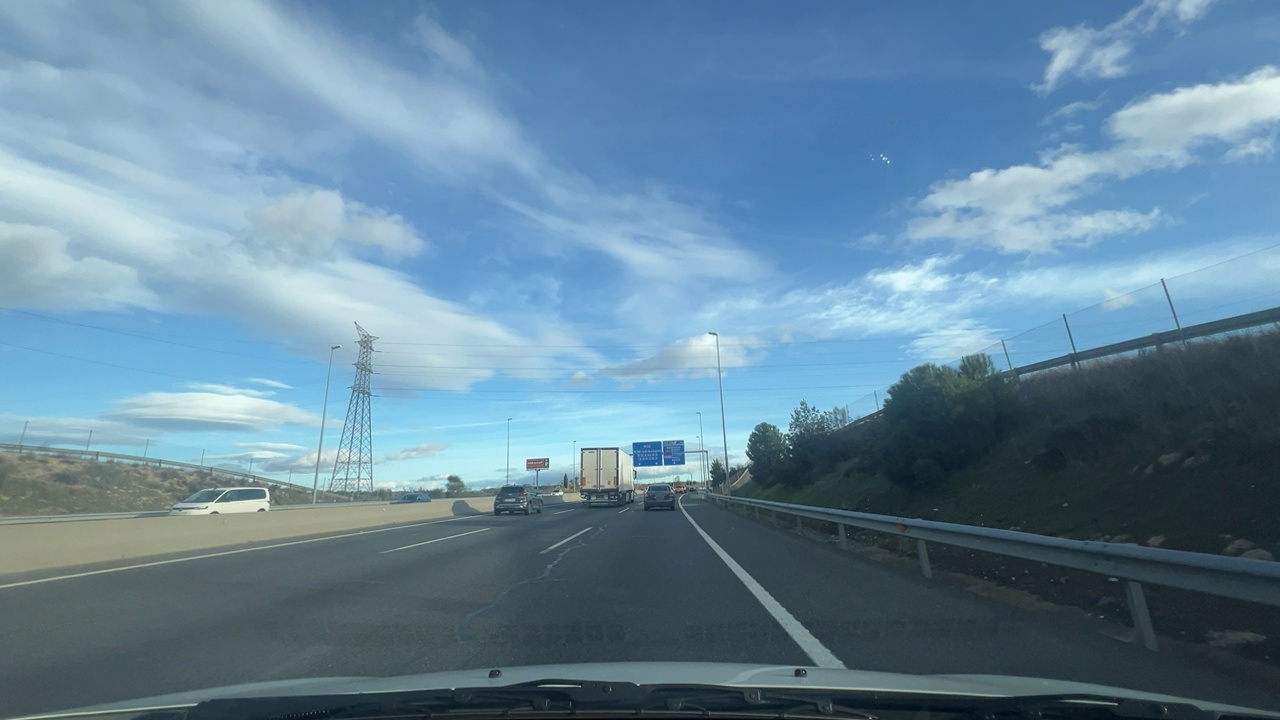
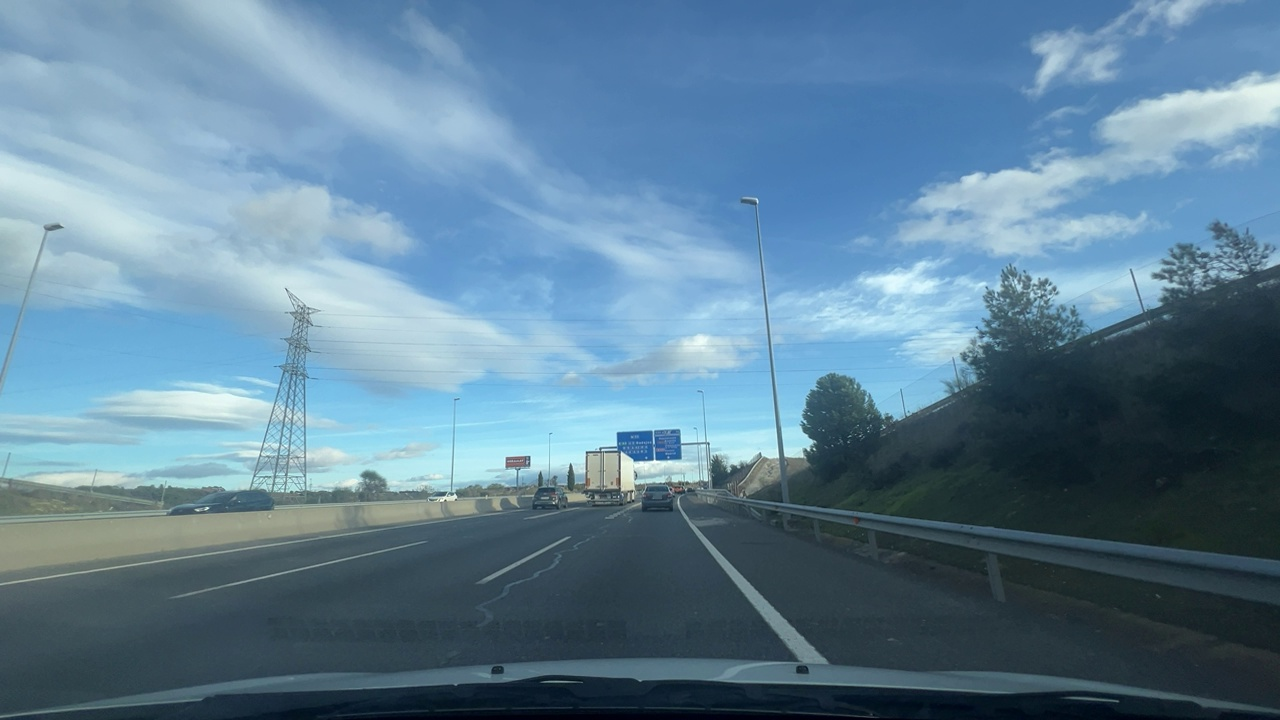
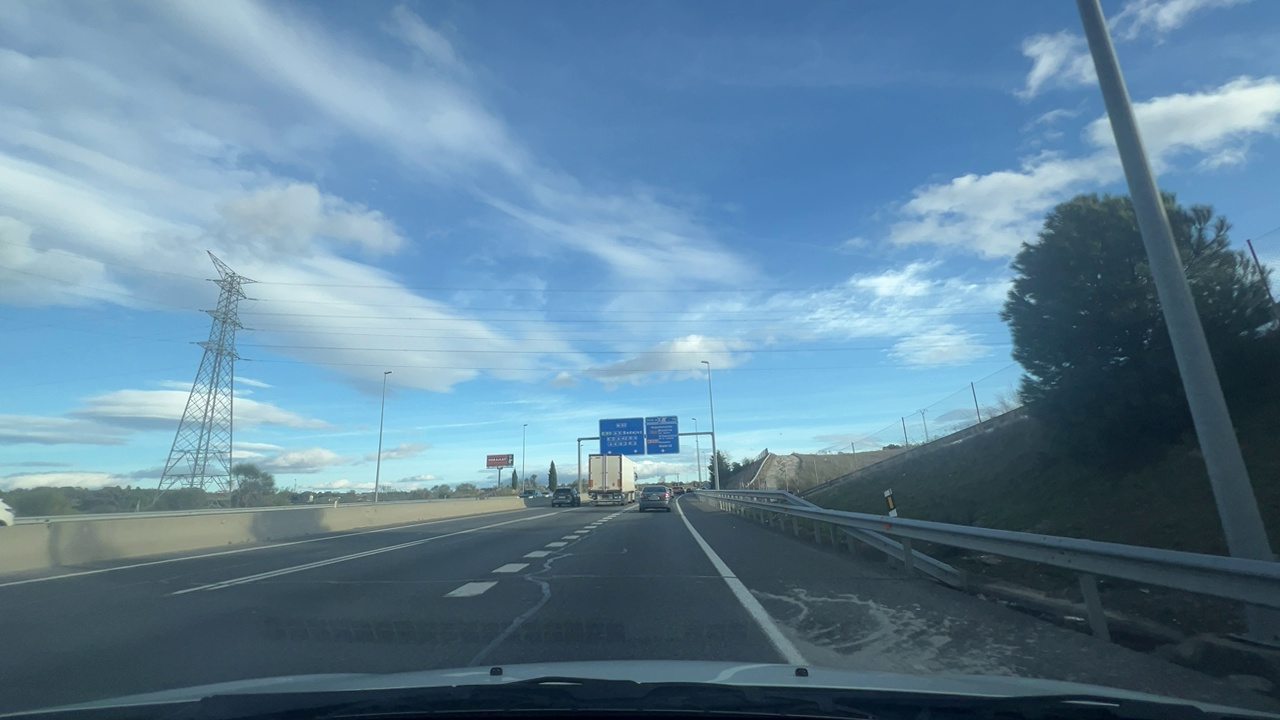
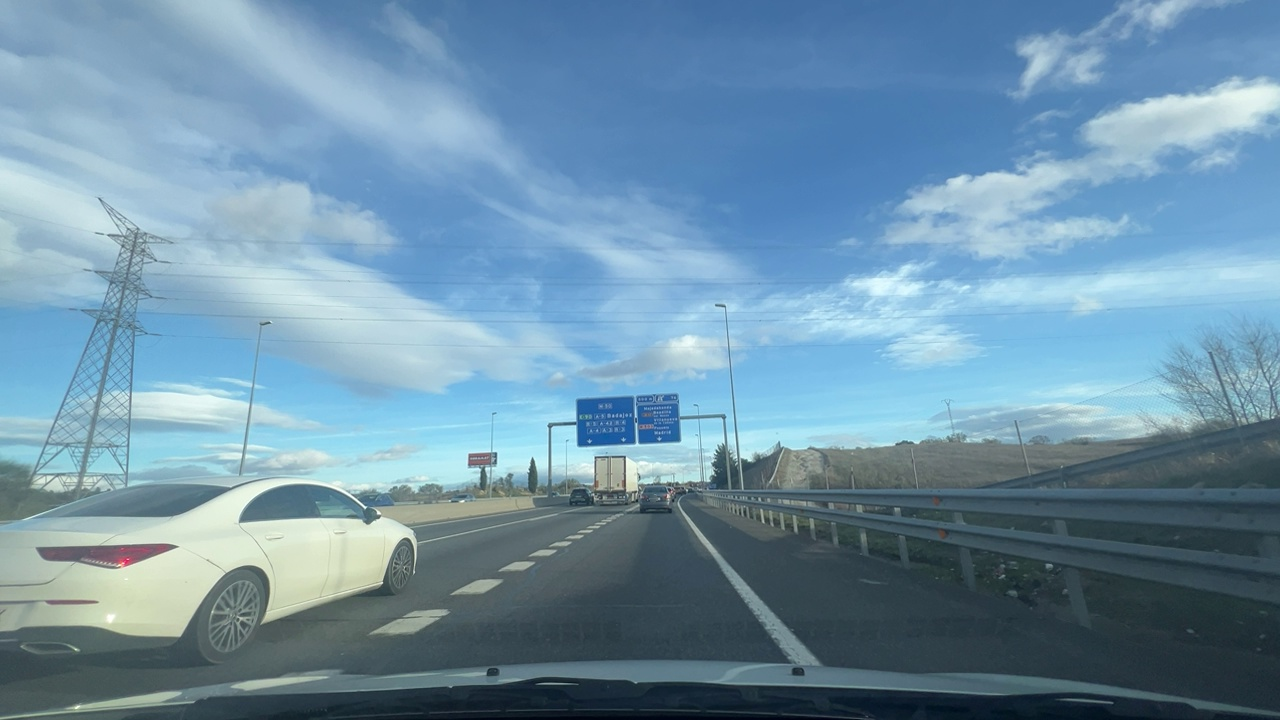
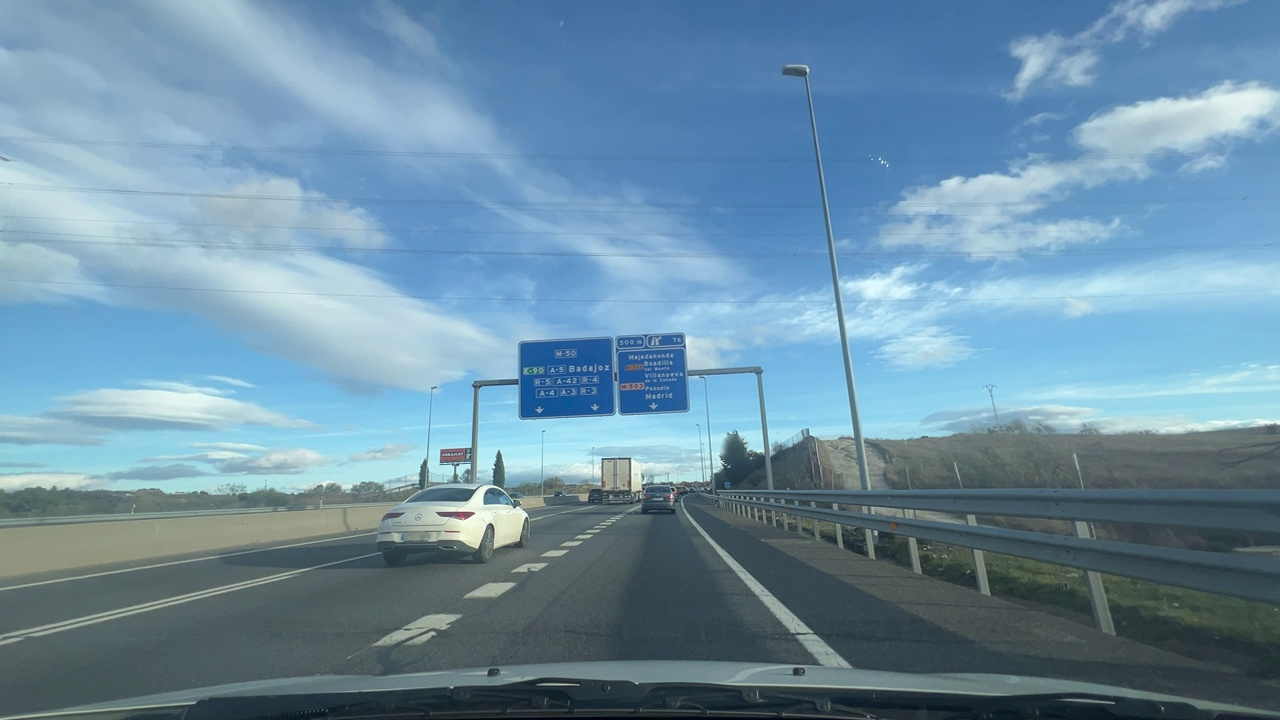
Situation: empty
Question: Is the ego vehicle decelerating due to dense traffic or congestion ahead?
Answer: Yes
Reasoning: Multiple closely spaced vehicles ahead indicate traffic congestion.

Situation: empty
Question: Is a vehicle from an adjacent lane moving into the ego lane?
Answer: No
Reasoning: There are no lane changes into the ego lane visible

Situation: empty
Question: Has a vehicle merged into the ego lane directly ahead of the ego vehicle without any intermediate vehicle?
Answer: No
Reasoning: There are no vehicles merging into the ego lane

Situation: empty
Question: Is the ego vehicle currently inside a roundabout?
Answer: No
Reasoning: There are no roundabouts visible